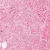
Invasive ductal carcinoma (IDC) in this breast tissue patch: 0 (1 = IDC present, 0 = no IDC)